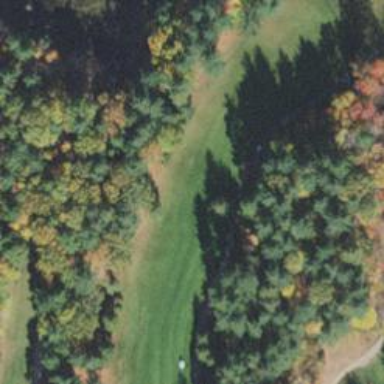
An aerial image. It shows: Golf hole.